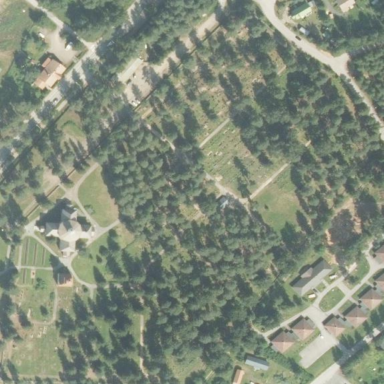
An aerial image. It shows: Graveyard.